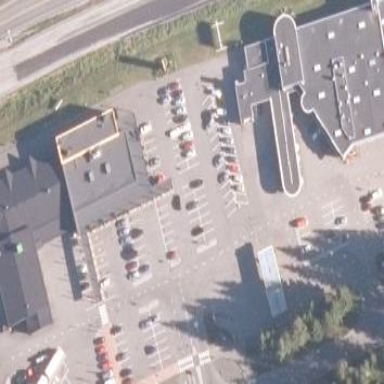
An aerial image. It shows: Building that houses car shop.